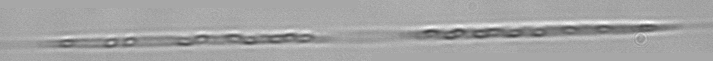
Label: Rhizosolenia